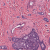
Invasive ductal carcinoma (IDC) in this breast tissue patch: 1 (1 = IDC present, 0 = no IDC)